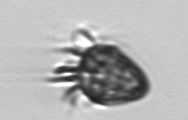
Label: Ciliophora